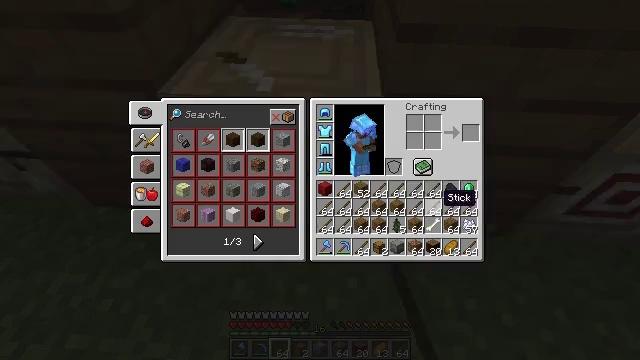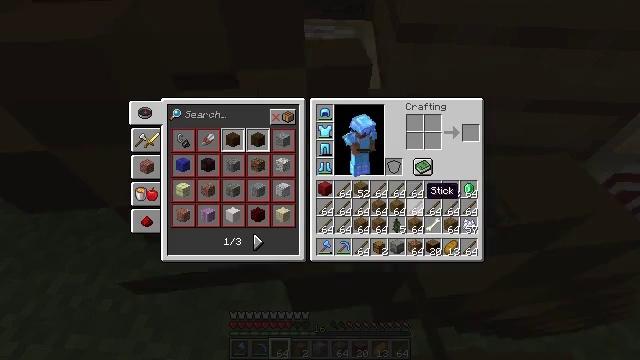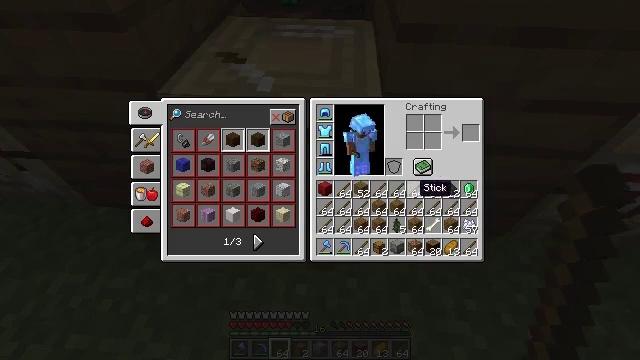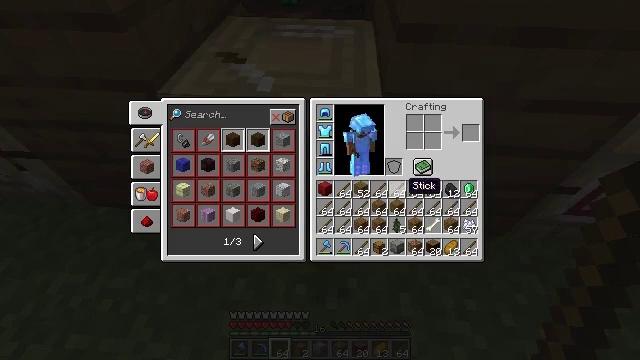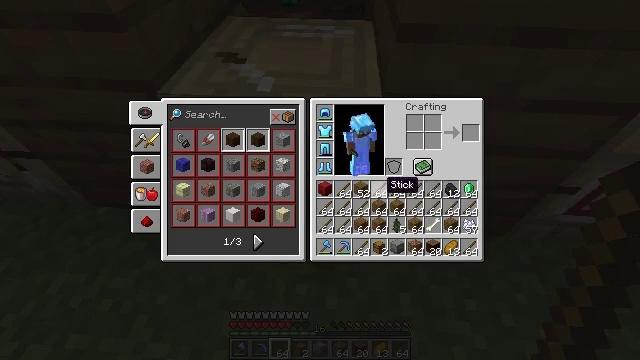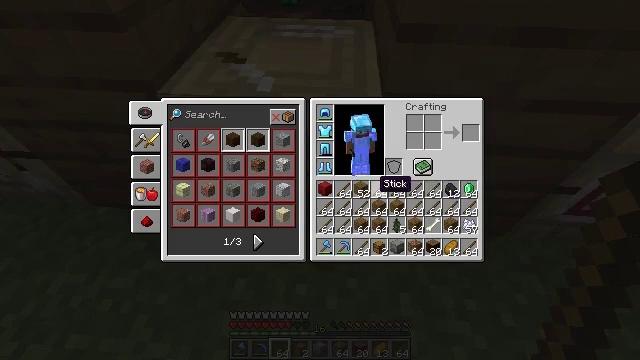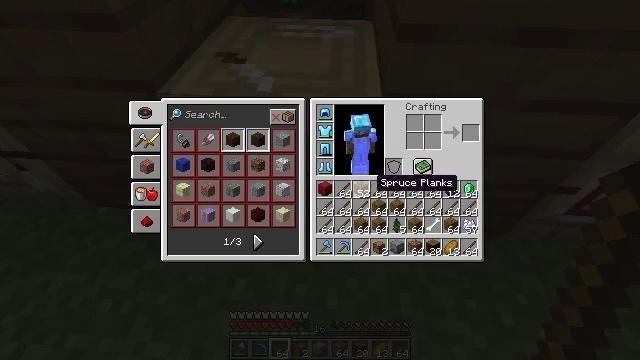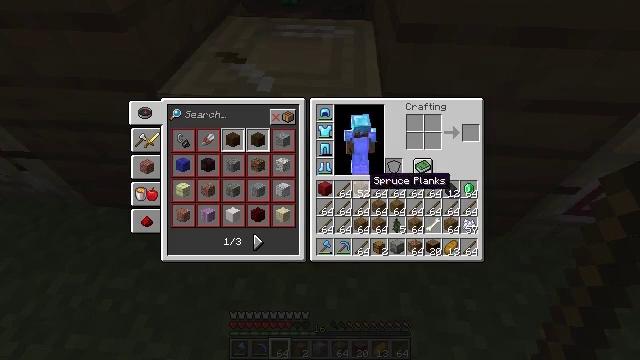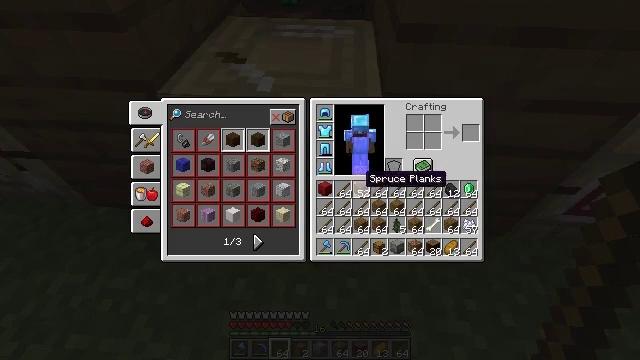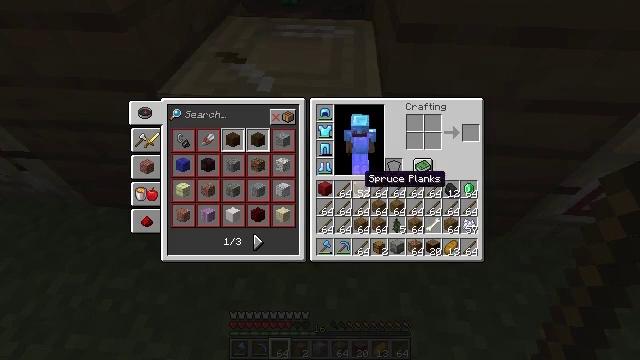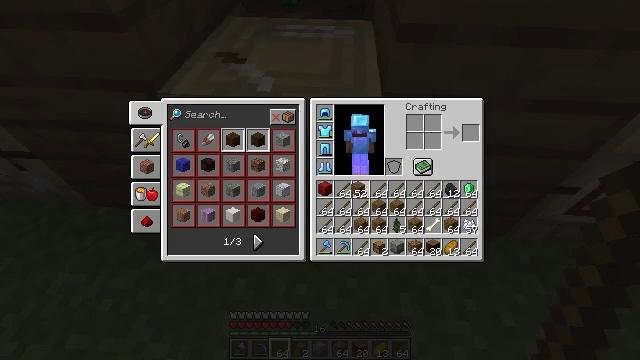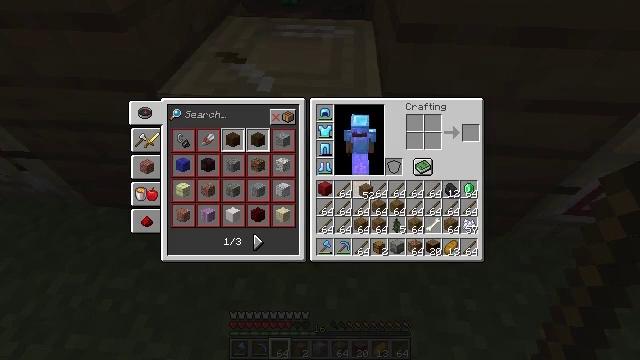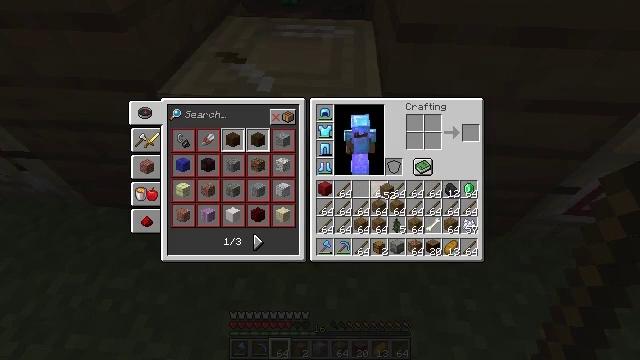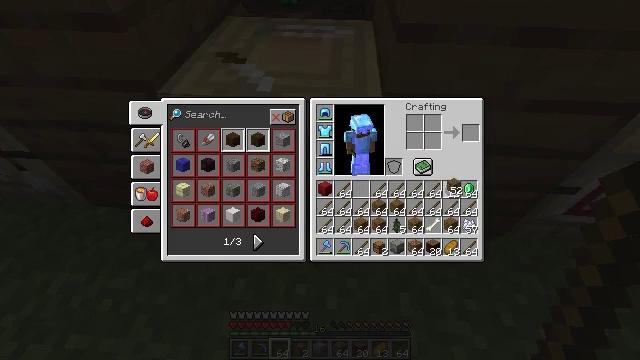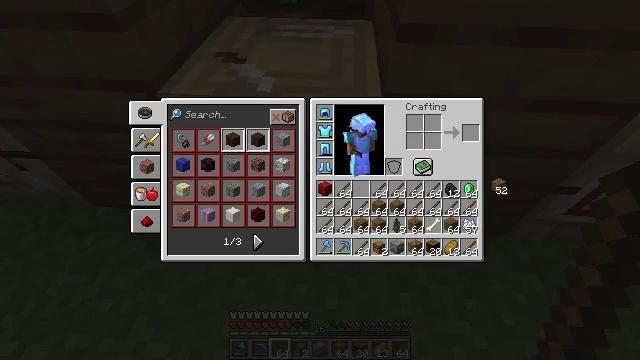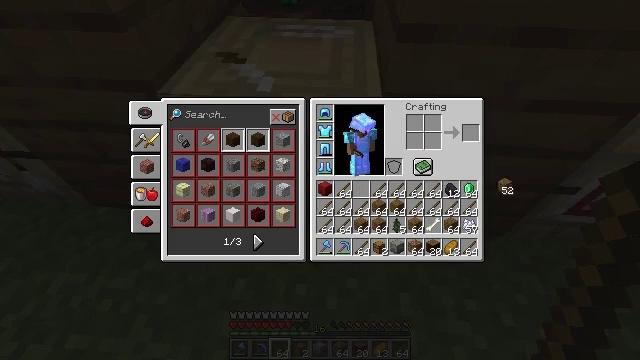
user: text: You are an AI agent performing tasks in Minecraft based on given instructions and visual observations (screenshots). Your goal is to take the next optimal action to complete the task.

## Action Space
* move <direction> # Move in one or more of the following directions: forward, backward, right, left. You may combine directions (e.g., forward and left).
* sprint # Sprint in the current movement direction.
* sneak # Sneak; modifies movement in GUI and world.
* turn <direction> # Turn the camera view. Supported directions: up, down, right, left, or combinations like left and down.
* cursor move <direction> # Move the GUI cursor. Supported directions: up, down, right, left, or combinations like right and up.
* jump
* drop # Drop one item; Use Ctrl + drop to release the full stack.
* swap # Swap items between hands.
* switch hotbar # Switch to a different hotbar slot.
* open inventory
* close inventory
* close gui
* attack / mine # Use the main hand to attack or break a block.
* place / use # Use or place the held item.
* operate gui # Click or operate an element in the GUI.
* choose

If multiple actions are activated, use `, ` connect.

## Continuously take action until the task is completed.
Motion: motion action
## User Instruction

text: Drop some spruce planks.
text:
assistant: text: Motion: cursor move left, open gui
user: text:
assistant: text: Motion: no_op
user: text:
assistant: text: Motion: cursor move left
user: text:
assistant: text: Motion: cursor move left
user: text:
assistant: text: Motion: cursor move left
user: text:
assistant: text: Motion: no_op
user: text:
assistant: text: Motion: no_op
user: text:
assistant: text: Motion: no_op
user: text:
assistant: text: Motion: no_op
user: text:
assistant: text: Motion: operate gui
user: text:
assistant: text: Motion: cursor move right, operate gui
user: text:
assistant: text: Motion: cursor move right
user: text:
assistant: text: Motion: cursor move right
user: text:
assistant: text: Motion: cursor move right
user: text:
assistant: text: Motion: operate gui
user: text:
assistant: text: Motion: operate gui
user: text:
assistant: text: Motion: operate gui
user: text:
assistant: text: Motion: no_op
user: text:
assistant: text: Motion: no_op
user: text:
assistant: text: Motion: no_op
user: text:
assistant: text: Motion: no_op
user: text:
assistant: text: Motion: no_op
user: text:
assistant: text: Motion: no_op